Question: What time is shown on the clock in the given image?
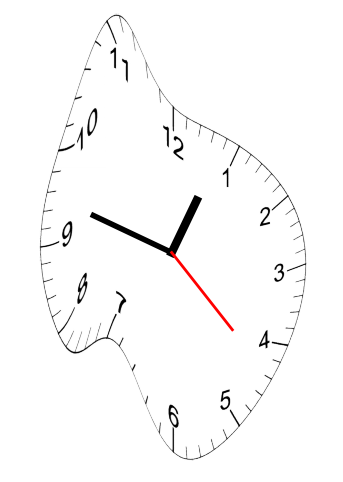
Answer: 12:47:22